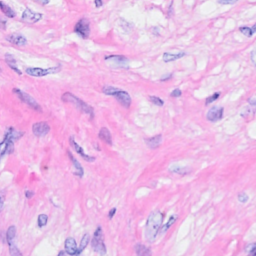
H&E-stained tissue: Breast